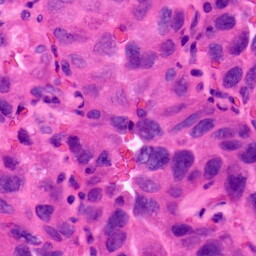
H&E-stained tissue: Lung